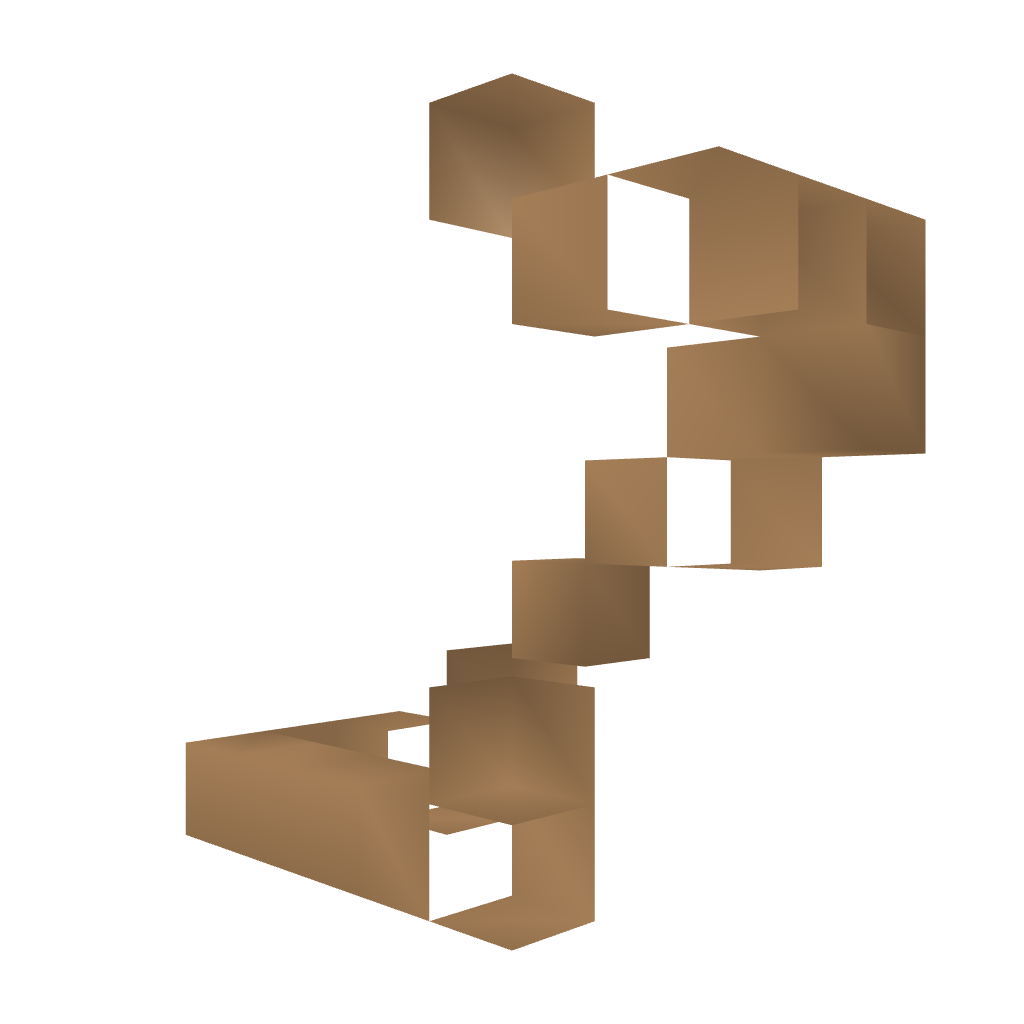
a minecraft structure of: small command block clock bad low quality